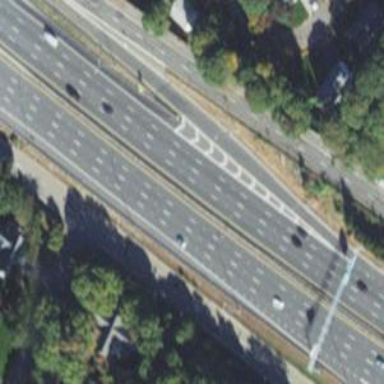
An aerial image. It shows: Asphalt motorway.